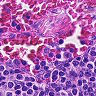
Metastatic tissue present: no